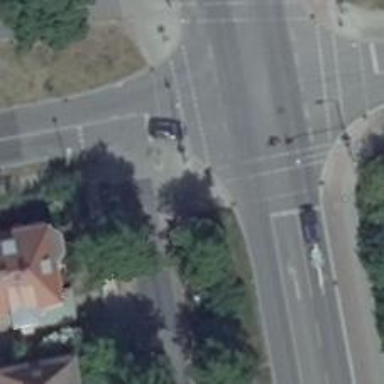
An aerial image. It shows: Traffic signal crossing.